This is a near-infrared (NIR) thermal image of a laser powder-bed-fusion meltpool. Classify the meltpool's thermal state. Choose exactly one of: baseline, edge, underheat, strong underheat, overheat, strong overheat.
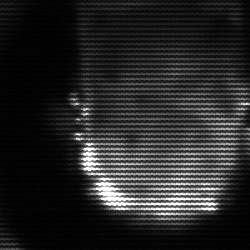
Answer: baseline